Question: I have tabs based on the Bootstrap 4 template, but recently I ran into this problem: I need to make smooth corners at the bottom, more details in the screenshot from the layout below.
What is available:
<URL>
What should be done (I circled in red):

My code:
'''
<ul class="nav nav-tabs">
<li class="nav-item">
<a class="home1 nav-link active" data-toggle="tab" href="#description">Tab1</a>
</li>
<li class="nav-item">
<a class="home2 nav-link" data-toggle="tab" href="#characteristics">Tab2</a>
</li>
<li class="nav-item">
<a class="home3 nav-link" data-toggle="tab" href="#opinion">Tab3</a>
</li>
</ul>
<div class="tab-content">
<div class="tab-pane fade show active" id="description"></div>
<div class="tab-pane fade" id="characteristics"></div>
<div class="tab-pane fade" id="opinion"></div>
</div>
'''
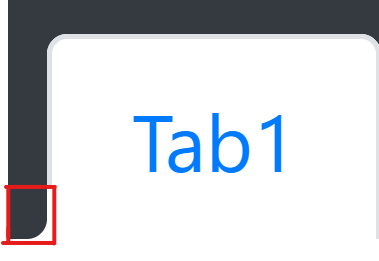
Answer: Maybe it will help.
'''
.nav-tabs .nav-link {
position: relative;
}
.nav-tabs .nav-link:focus::after,
.nav-tabs .nav-link:focus::before,
.nav-tabs .nav-link:hover::after,
.nav-tabs .nav-link:hover::before,
.nav-tabs .nav-link.active::after,
.nav-tabs .nav-link.active::before {
content: "";
border: 1px solid;
width: 8px;
height: 8px;
position: absolute;
top: -1px;
z-index: 9;
background-color: #fff;
}
.nav-tabs .nav-link:focus::after,
.nav-tabs .nav-link:hover::after,
.nav-tabs .nav-link.active::after {
border-color: #fff #dee2e6 #dee2e6 #fff;
border-radius: 0.25rem 0;
left: -1px;
}
.nav-tabs .nav-link:focus::before,
.nav-tabs .nav-link:hover::before,
.nav-tabs .nav-link.active::before {
border-color: #fff #fff #dee2e6 #dee2e6;
border-radius: 0 0.25rem;
right: -1px;
}
'''
'''
<!-- Libraries -->
<link href="https://cdn.jsdelivr.net/npm/bootstrap@4.5.3/dist/css/bootstrap.min.css" rel="stylesheet"/>
<script src="https://code.jquery.com/jquery-3.5.1.slim.min.js"></script>
<script src="https://cdn.jsdelivr.net/npm/bootstrap@4.5.3/dist/js/bootstrap.bundle.min.js"></script>
<ul class="nav nav-tabs">
<li class="nav-item">
<a class="home1 nav-link active" data-toggle="tab" href="#description">Tab1</a>
</li>
<li class="nav-item">
<a class="home2 nav-link" data-toggle="tab" href="#characteristics">Tab2</a>
</li>
<li class="nav-item">
<a class="home3 nav-link" data-toggle="tab" href="#opinion">Tab3</a>
</li>
</ul>
<div class="tab-content">
<div class="tab-pane fade show active" id="description"></div>
<div class="tab-pane fade" id="characteristics"></div>
<div class="tab-pane fade" id="opinion"></div>
</div>
'''